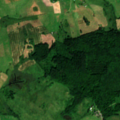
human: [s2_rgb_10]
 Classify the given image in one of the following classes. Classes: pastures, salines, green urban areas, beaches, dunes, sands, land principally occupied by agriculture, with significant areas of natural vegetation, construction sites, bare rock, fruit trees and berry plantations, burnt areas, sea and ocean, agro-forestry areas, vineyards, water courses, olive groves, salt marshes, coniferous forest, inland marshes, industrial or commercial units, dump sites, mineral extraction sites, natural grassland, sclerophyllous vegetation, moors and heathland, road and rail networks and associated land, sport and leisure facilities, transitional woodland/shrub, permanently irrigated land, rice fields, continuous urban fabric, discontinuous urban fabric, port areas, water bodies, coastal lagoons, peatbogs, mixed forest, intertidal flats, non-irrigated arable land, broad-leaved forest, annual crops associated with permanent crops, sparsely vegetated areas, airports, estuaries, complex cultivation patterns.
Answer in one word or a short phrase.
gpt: pastures, complex cultivation patterns, land principally occupied by agriculture, with significant areas of natural vegetation, broad-leaved forest, water bodies